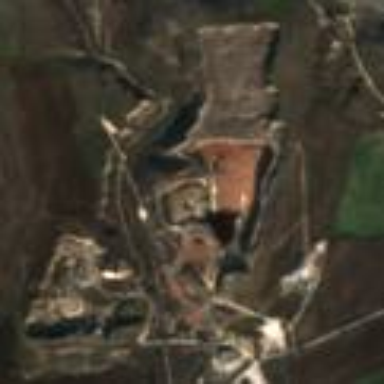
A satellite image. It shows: Quarry area.